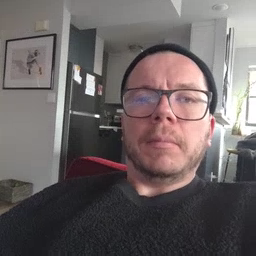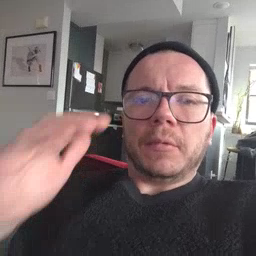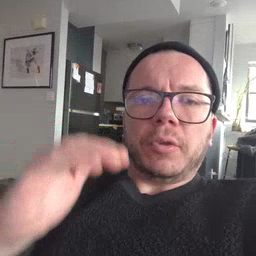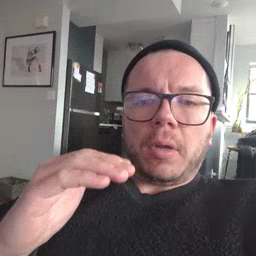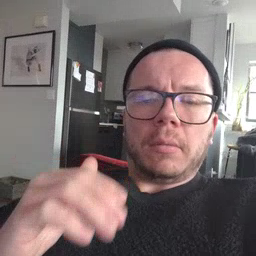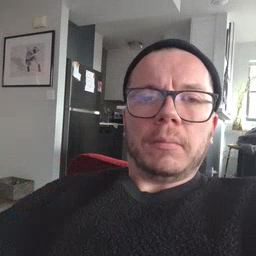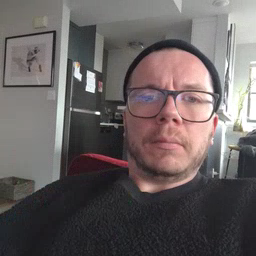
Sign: child